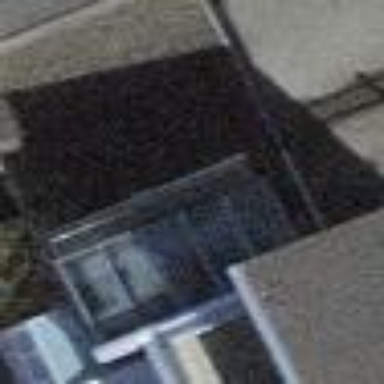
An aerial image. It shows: Garage.